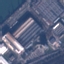
Label: Industrial